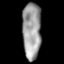
Tissue: lung
Cell type: Epithelial cells
Senescence score: 0.1987
Nuclear area (px): 1036
Mean DAPI intensity: 155.819